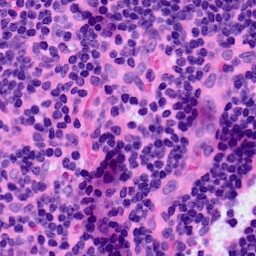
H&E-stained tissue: LymphNode